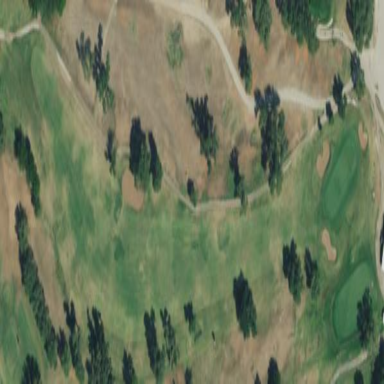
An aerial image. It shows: Rough area in golf course.